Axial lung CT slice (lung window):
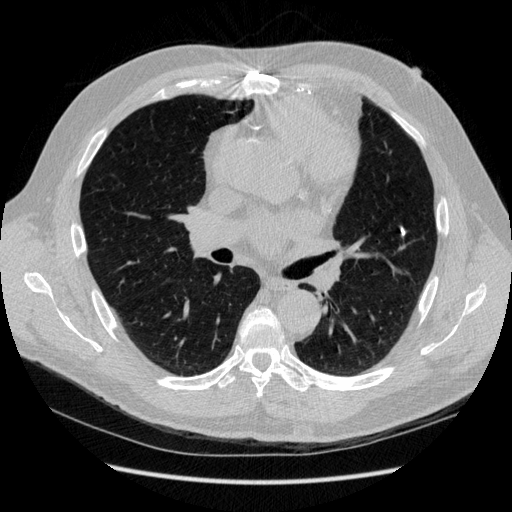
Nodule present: yes
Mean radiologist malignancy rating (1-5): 1